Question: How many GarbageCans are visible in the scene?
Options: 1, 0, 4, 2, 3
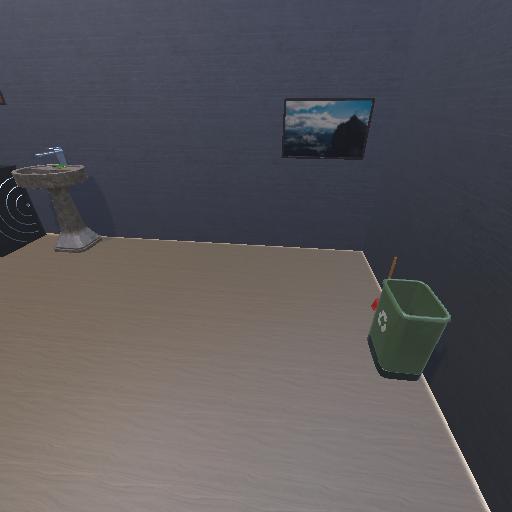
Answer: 1